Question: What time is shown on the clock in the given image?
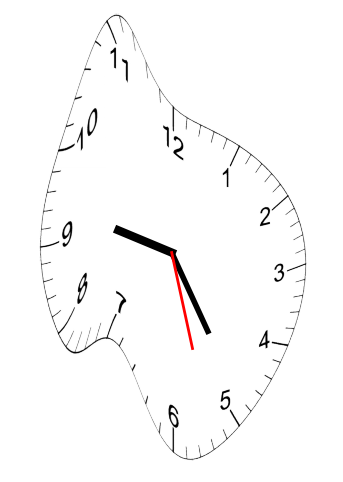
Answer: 09:24:27